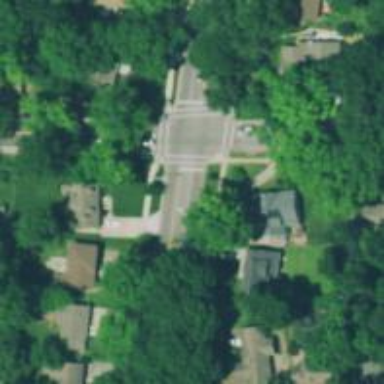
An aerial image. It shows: Solid crossing edge road marking.